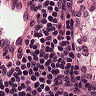
Metastatic tissue present: no